Question: I'm able to retrieve the data but it's only showing the data of the last user in the database. The users are listed by their uid. Below are the code and screenshot of the data from firebase. Help me out, guys!
'''
var database = firebase.database().ref('users');
database.on("child_added", function(snapshot) {
var snapVal = snapshot.val();
displayName.innerHTML = snapVal.mUsername;
console.log(snapVal);
var badge = document.createElement('span');
badge.textContent = 'view details';
badge.setAttribute('class','badge');
var list = document.createElement('a');
list.textContent = snapVal.mUsername;
list.setAttribute('href', '#');
list.setAttribute('class', 'list-group-item');
patientList.appendChild(list);
list.appendChild(badge);
var userIcon = document.createElement('i');
userIcon.setAttribute('class','far fa-user');
list.insertBefore(userIcon, list.childNodes[0])
},
function (errorObject) {
console.log("The read failed: " + errorObject.code);
});
'''

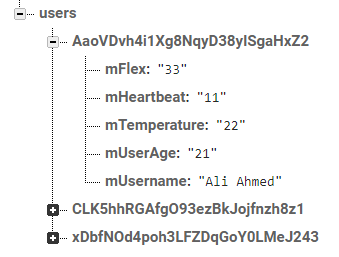
Answer: You should refer to the specific user's node to retrieve the information.
Your code should look like:
'''
var userRef = firebase.database().ref('users/${user_node_key}'); // user_node_key should be the node containing the user info.
'''
You should be able to get the node key using the current user's object.
and then call 'once' on the 'userRef' if you just need to get the detail once or 'on' if you need to listen all the changes on that user.
The code should look like:
'''
userRef.once('value').then(function(snapshot) {
//use snapshot to get the users data
});
'''